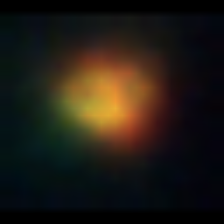
Taxon: NanoPlankton
Group: Other